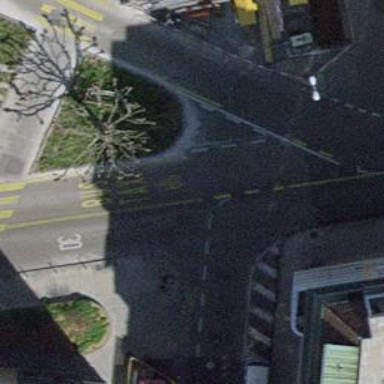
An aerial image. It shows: Residential road with asphalt surface. There is bus lane on the left and shared lane for cyclists and buses.